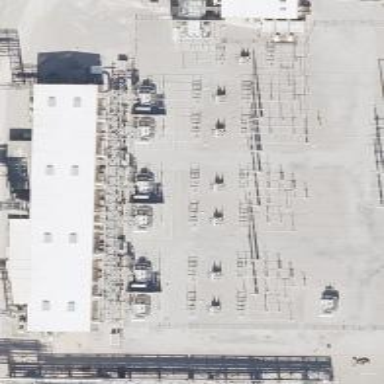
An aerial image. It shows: Switch used for power control.